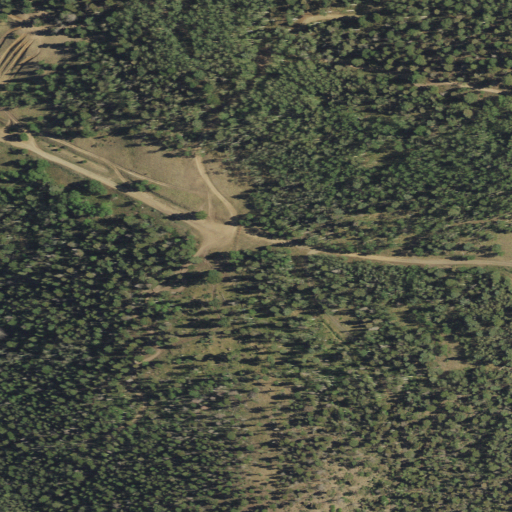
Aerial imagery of gap in New Mexico named Red River Pass containing evergreen forest, deciduous forest, shrub, open development, mixed forest, low intensity development, and grassland